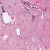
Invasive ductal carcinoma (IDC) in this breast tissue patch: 1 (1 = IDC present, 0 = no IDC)